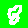
Digit: 8